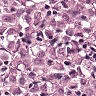
Metastatic tissue present: yes